Question: I have HTML that I'm trying to generate an XML document from. I want to skip certain elements (basically all but my divs) and for this purpose, I've written a simple DOM traversal function, but I seem to be getting stuck in an infinite loop. (More details below.)
## So I have HTML that looks something like this:
'''
<div id="browserDiv">
<h3>Library</h3>
<ul>
<li>
<div id="t-0" class="section topic" data-content="2b-2t-38-w-2c-2w-2t-33-36-3d">
<p>Set Theory</p>
<img class="toggle"><img class="edit">
<img class="add-entry"><img class="delete">
<ul>
<li>
<div id="t-0-0" class="section topic" data-content="1t-3c-2x-33-31-37">
<p>Axioms</p>
<img class="toggle"><img class="edit">
<img class="add-entry"><img class="delete">
<ul>
<li>
<div id="t-0-0-0" class="section topic" data-content="1t-3c-2x-33-31-w-33-2u-w-2b-2t-34-2p-36-2p-38-2x-33-32">
<p>Axiom of Separation</p>
<img class="toggle"><img class="edit">
<img class="add-entry"><img class="delete">
<ul>
<li>
<img class="add-new">
</li>
</ul>
</li>
<li>
<img class="add-new">
</li>
</div>
</li>
<li>
<img class="add-new">
</li>
</ul>
</div>
</li>
<li>
<div id="t-1" class="section topic" data-content="1t-32-2p-30-3d-37-2x-37">
<p>Analysis</p>
<img class="toggle"><img class="edit">
<img class="add-entry"><img class="delete">
<ul>
<li>
<img class="add-new">
</li>
</ul>
</div>
</li>
<li>
<img class="add-new">
</li>
</ul>
</div>
'''
## Here's a screenshot:

And I'm trying to convert this html into an XML file. But the XML only stores info contained in the 'div' elements, so I'm trying to skip over all the other elements when I iterate through the DOM tree.
## The sort of XML I'm aiming to produce (eventually):
'''
<?xml version="1.0" encoding="UTF-8"?>
<library userid="095209376">
<title>UserID095209376's Library</title>
<topic children="yes" loadable="no">
<id>0</id>
<encoding>2b-2t-38-w-2c-2w-2t-33-36-3d</encoding>
<topic children="yes" loadable="no">
<id>0-0</id>
<encoding>1t-3c-2x-33-31-37</encoding>
<topic children="no" loadable="yes">
<id>0-0-0</id>
<encoding>1t-3c-2x-33-31-w-33-2u-w-2b-2t-34-2p-36-2p-38-2x-33-32</encoding>
</topic>
</topic>
<topic children="yes" loadable="no">
<id>1</id>
<encoding>1t-32-2p-30-3d-37-2x-37</encoding>
</topic>
</library>
'''
## Here's how I'm iterating through it currently:
(Note that the script tags are only there to get SO to do syntax highlighting.)
'''
<script>
function saveLibrary(){
var xmlDoc = document.implementation.createDocument('http://www.tuningcode.com', 'library');
var rootNode = document.getElementById('browserDiv');
console.log("rootNode here: " + rootNode);
var libraryTree = walkLibraryTree2(rootNode, xmlDoc);
xmlDoc.documentElement.appendChild(libraryTree);
var oSerializer = new XMLSerializer();
var sXML = oSerializer.serializeToString(xmlDoc);
console.log("xmlDoc: " + xmlDoc);
console.log(sXML);
}
function walkLibraryTree2(nodeToWalk, doc){
var elem = doc.createElement(nodeToWalk.tagName);
console.log(elem);
if(nodeToWalk.hasChildNodes()){
var ch = nodeToWalk.children;
for(var i = 0; i < ch.length; i++){
var theWalk = walkLibraryTree2(ch[i], doc);
if(theWalk != null){
if(ch[i].tagName == 'DIV'){
elem.appendChild(theWalk);
} else{
elem = theWalk;
}
}
}
return elem;
} else {
return null;
}
}
saveLibrary();
</script>
'''
The problem is that when I run it, (edit) it takes much longer than it should and produces something like this:
'''
<library xmlns="http://www.tuningcode.com"><LI xmlns=""/></library>.
'''
In other words, it doesn't print any of the divs, and only one li element. I have it printing to the console quite a bit, and even with only with the amount of nodes shown above, it's printing thousands of statements to the console.
## The question:
How can I traverse the tree skipping all but the 'div' elements? Or why is the code above not working correctly?
## Here's a JSFiddle:
<URL>
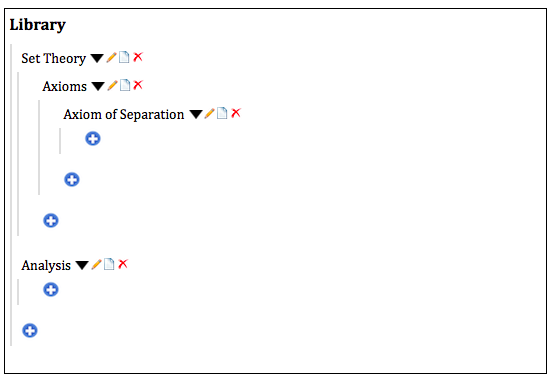
Answer: I think you're encountering that very long running time because you call 'walkLibraryTree2' twice for every iteration of your 'for' loop, resulting in an exponential expansion (your HTML is 13 levels deep, so that means 'walkLibraryTree2' is called over 8,000 times).
When working with a complicated problem, it's a good idea to break it down into smaller parts. The following seems to work:
'''
<script>
function saveLibrary() {
var xmlDoc = document.implementation.createDocument(null, 'library');
var rootNode = document.getElementById('browserDiv');
console.log("rootNode here: " + rootNode);
appendNodes(xmlDoc.documentElement, processChildren(rootNode, xmlDoc));
var oSerializer = new XMLSerializer();
var sXML = oSerializer.serializeToString(xmlDoc);
console.log("xmlDoc: " + xmlDoc);
console.log(sXML);
}
// DomNode, Document -> Array[DomNode]
function processChildren(node, doc) {
var nodes = [],
i;
for (i = 0; i < node.childNodes.length; i += 1) {
nodes = nodes.concat(processNode(node.childNodes[i], doc));
}
return nodes;
}
// DomNode, Array[DomNode] -> void
function appendNodes(destNode, nodes) {
var i;
for (i = 0; i < nodes.length; i += 1) {
destNode.appendChild(nodes[i]);
}
}
// DomNode, Document -> Array[DomNode]
function processNode(node, doc) {
var children = processChildren(node, doc);
if (node.tagName == "DIV") {
return [createTopicElement(node, doc, children)];
} else {
return children;
}
}
// DomNode, Document, Array[DomNode] -> DomNode
function createTopicElement(baseNode, doc, children) {
var el = doc.createElement("topic"),
hasChildren = !! children.length,
id = node.id.substring(2),
encoding = node.getAttribute("data-content");
el.setAttribute("children", hasChildren ? "yes" : "no");
el.appendChild(createElementWithValue(doc, "id", id));
el.appendChild(createElementWithValue(doc, "encoding", encoding));
appendNodes(el, children);
return el;
}
// Document, String, String -> DomNode
function createElementWithValue(doc, name, value) {
var el = doc.createElement(name);
el.textContent = value;
return el;
}
saveLibrary();
</script>
'''
This produces the XML:
'''
<library>
<topic children="yes">
<id>0</id>
<encoding>2b-2t-38-w-2c-2w-2t-33-36-3d</encoding>
<topic children="yes">
<id>0-0</id>
<encoding>1t-3c-2x-33-31-37</encoding>
<topic children="no">
<id>0-0-0</id>
<encoding>1t-3c-2x-33-31-w-33-2u-w-2b-2t-34-2p-36-2p-38-2x-33-32</encoding>
</topic>
</topic>
</topic>
<topic children="no">
<id>1</id>
<encoding>1t-32-2p-30-3d-37-2x-37</encoding>
</topic>
</library>
'''
I don't know how your 'loadable' attribute is determined, or where the title comes from, but this should get you most of the way there.
<URL>